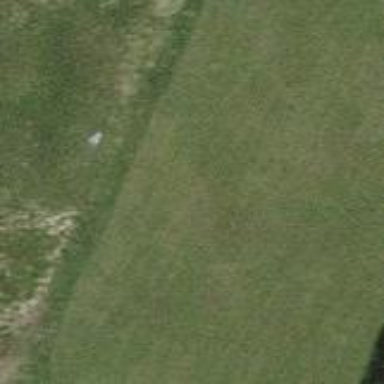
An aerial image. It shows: Picturesque green golfing area with grass land use.